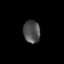
Tissue: lung
Cell type: T cells
Senescence score: 0.2197
Nuclear area (px): 362
Mean DAPI intensity: 79.202